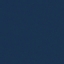
Land use / land cover class: SeaLake